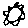
Label: sun